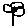
Label: flower